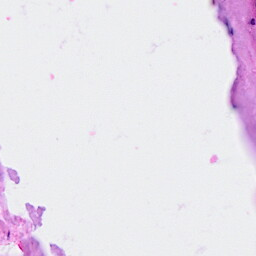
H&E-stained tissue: Breast